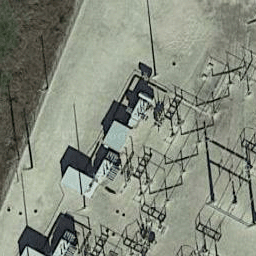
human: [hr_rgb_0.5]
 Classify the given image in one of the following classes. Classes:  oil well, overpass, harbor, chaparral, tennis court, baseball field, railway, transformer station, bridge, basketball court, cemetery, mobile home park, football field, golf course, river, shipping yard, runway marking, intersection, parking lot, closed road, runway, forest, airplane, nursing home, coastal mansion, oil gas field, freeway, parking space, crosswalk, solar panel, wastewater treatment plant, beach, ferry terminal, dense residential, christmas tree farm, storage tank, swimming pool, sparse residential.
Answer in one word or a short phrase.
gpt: transformer station